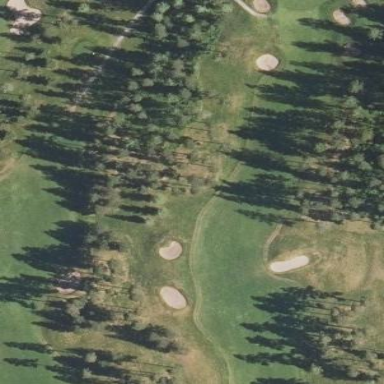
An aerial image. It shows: Golf fairway surrounded by grass.